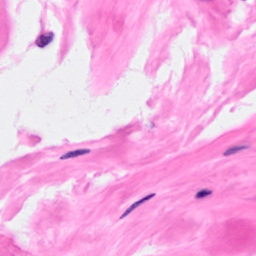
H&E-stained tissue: Breast